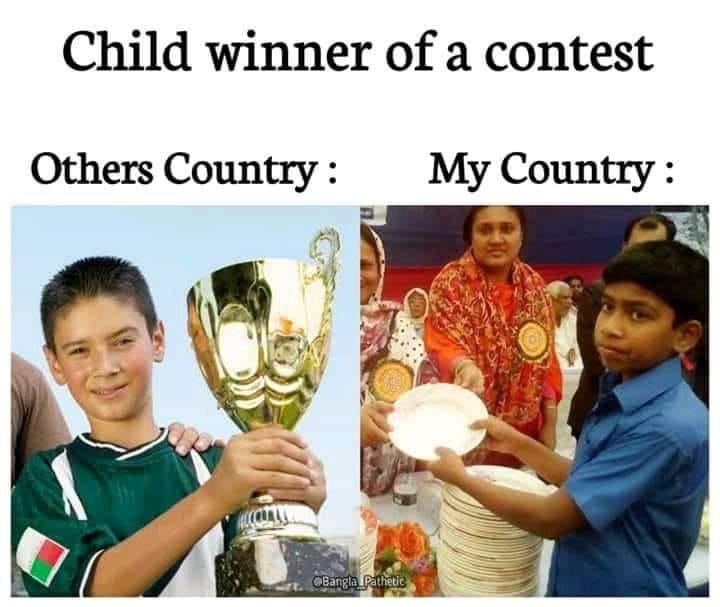
Caption: Child winner of a contest    others Country:      My country :
Label: non-hate